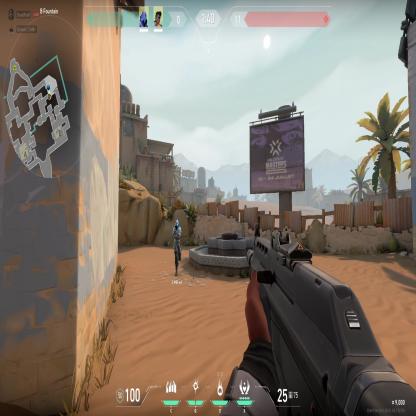
Label: teammate